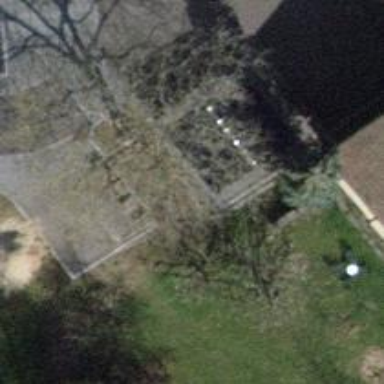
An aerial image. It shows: View of roof of building.